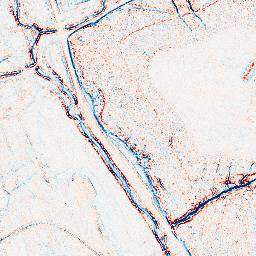
Category: edge_preserving
Decomposition family: bilateral
Decomposition parameters: d: 5
sigma_color: 100
sigma_space: 150
Upsampling method: bicubic
Upsampling parameters: scale: 2
Upsampling scale: 2